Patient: sex M, age 81
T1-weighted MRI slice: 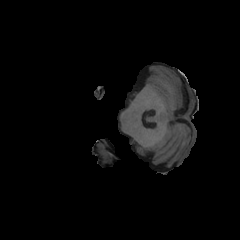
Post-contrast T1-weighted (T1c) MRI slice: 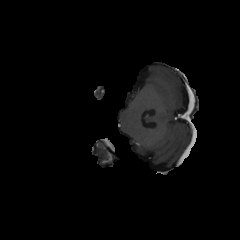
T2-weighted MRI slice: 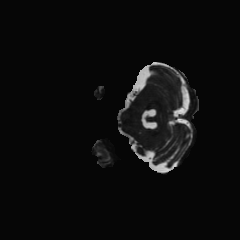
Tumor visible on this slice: no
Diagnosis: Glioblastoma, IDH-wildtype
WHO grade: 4